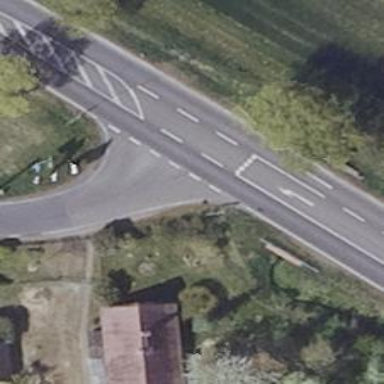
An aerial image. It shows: Primary road with asphalt surface.